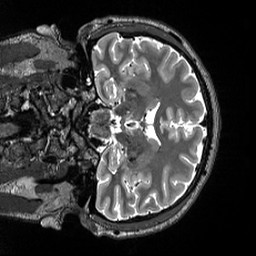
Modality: T2w
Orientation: coronal
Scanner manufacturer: siemens
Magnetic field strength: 3 T
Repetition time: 3.2 s
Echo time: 0.564 s